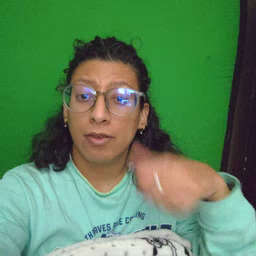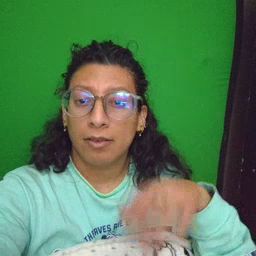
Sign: dog